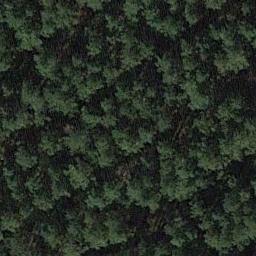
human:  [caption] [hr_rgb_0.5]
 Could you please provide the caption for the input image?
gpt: The forest is full of fresh trees .

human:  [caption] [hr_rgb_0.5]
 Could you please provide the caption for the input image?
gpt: This is a dense forest .

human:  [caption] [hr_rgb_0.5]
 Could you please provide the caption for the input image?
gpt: Many neat rows of green trees are in the forest .

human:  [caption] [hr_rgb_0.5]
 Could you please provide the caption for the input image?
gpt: The forest has a lot of green trees well-arranged in lines .

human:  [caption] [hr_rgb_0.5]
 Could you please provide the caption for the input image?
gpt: A dense forest with many green trees .